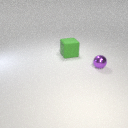
large green rubber cube behind small purple metal sphere